Question: I've style an div that will contain content that might vary in height and width in following way:
'''
div.myDiv {
display:inline-block;
*display:inline;/* For IE7*/
*zoom:1;/* For IE7*/
white-space:normal;
vertical-align:top; max-width:280px; overflow:auto;
}
'''
Intention is to limit expansion of element beyond 280 pixels and let the content grow vertically since I have a overflow: auto on container element. This works fine for all the browsers except IE7. I'm not sure if offset have anything to do with this problem?

Edit: <URL>. Hopefully this will help in understanding the problem I'm facing.
Any ideas?
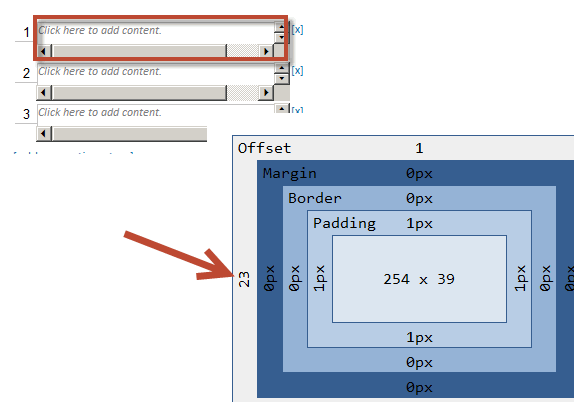
Answer: Try setting 'overflow:hidden':
'''
div.myDiv {
display:inline-block;
*display:inline;/* For IE7*/
*zoom:1;/* For IE7*/
white-space:normal;
vertical-align:top; max-width:280px; overflow:auto;
/*This line should hide the scrollbar*/
*overflow:hidden;
}
'''